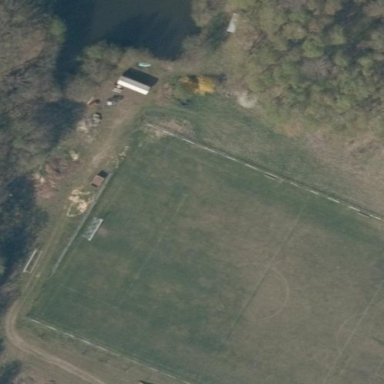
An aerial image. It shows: Soccer pitch for leisureland activities.